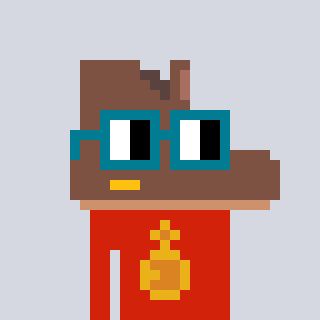
a pixel art character with square dark green glasses, a boot-shaped head and a red-colored body on a cool background